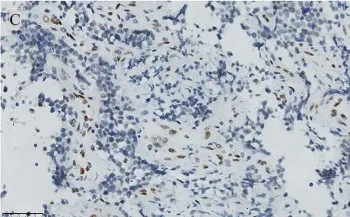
Pathological features of the penile lesion. Focal FLI1 positivity. (magnification 400 x).
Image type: pathology (immunostaining)